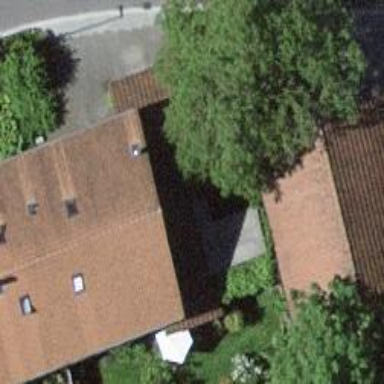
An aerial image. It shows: Garage building.